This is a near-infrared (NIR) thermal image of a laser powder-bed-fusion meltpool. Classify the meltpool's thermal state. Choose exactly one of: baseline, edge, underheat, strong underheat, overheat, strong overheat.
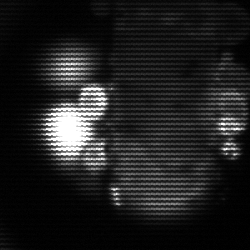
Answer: strong underheat